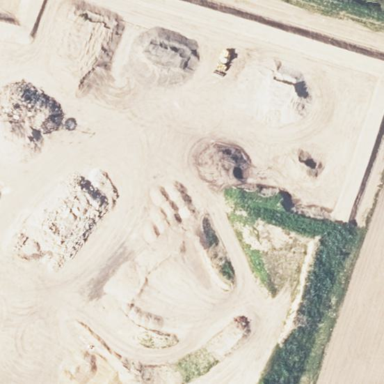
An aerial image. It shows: Quarry area.